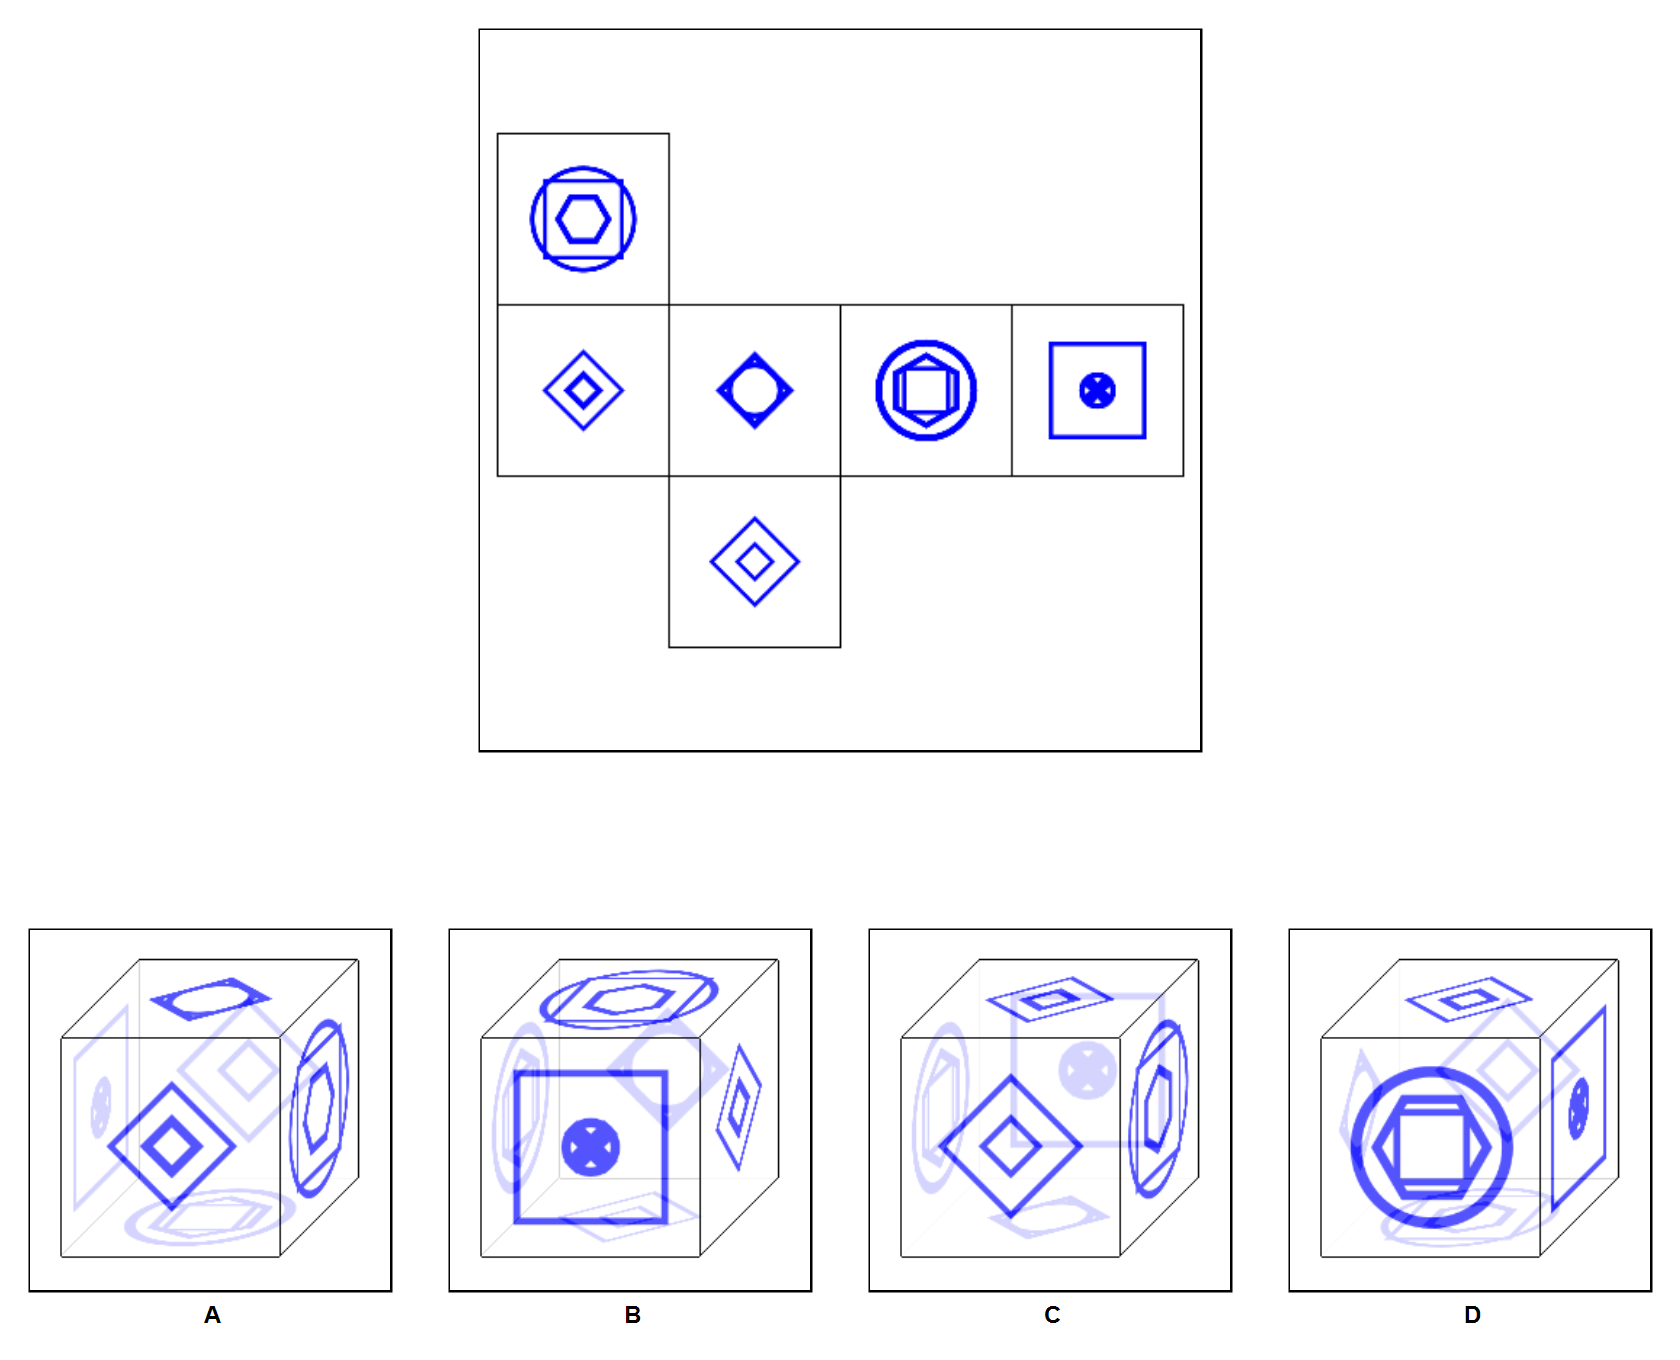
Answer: B